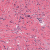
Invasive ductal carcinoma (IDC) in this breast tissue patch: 1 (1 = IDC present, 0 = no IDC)